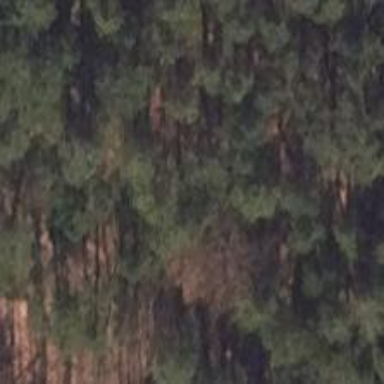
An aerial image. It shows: Natural cliff.